Question: I am trying to implement Custom authentication via SOAP webservice
as per Refering links
<URL>
<URL>
Now getting error as

Code :
'''
<?php
namespace Application\Adapter;
use Zend\Authentication\Adapter\AdapterInterface;
use Zend\Authentication\Result;
use Zend\Soap\Client;
use Zend\Soap\Client\DotNet as DotNet;
class SoapAuthenticationAdapter implements AdapterInterface
{
//:TODO: move to configuration
//private $module = 'my_application_name_in_auth_system';
private $module = 'student';
//:TODO: move to configuration
// private $uri = 'full_url_to_soap_webservice_of_auth_system';
private $uri = 'http://ip/Service/student.svc?wsdl';
//:TODO: move to configuration
//private $location = 'full_url_to_soap_webservice_of_auth_system';
private $location = 'http://ip/Service/student.svc?wsdl';
protected $username;
protected $password;
protected $customercode;
function __construct()
{
}
public function authenticate()
{
$client = new DotNet($this->uri);
$param=array("customercode"=>$this->customercode,"username"=>$this->username,"password"=>$this->password);
$result = $client->call('ValidateUser',array($param));
if ($result) {
$this->permissions = $param;
return $this->getResult(Result::SUCCESS, $this->permissions, 'SUCCESS');
} else {
return $this->getResult(Result::FAILURE_CREDENTIAL_INVALID, null, 'FAILURE_CREDENTIAL_INVALID');
}
} catch (\SoapFault $e) {
// switch ($e->getMessage()) {
return $this->getResult(Result::FAILURE_UNCATEGORIZED, null, $e->getMessage());
// }
}
}
public function setIdentity($username)
{
$this->username = $username;
}
public function setCredential($password)
{
$this->password = $password;
}
public function setCustomerCode($customercode)
{
$this->customercode =$customercode;
}
private function getResult($type, $identity, $message)
{
return new Result($type, $identity, array(
$message
));
}
}
/////In IndexController
public function getAuthService()
{
if (! $this->authservice) {
$this->authservice = $this->getServiceLocator()
->get('SoapAuthenticationService');
}
return $this->authservice;
}
public function someAction()
{
$request = $this->getRequest();
if ($request->isPost()){
$this->getAuthService()->getAdapter()
->setIdentity($request->getPost('username'))
->setCredential($request->getPost('password'))
->setCustomerCode($request->getPost('customercode'));
$result = $this->getAuthService()->authenticate();
foreach($result->getMessages() as $message)
{
//save message temporary into flashmessenger
$this->flashmessenger()->addMessage($message);
}
if ($result->isValid()) {
$redirect = 'home';
//check if it has rememberMe :
if ($request->getPost('rememberme') == 1 ) {
$this->getSessionStorage()
->setRememberMe(1);
//set storage again
$this->getAuthService()->setStorage($this->getSessionStorage());
}
$this->getAuthService()->setStorage($this->getSessionStorage());
$this->getAuthService()->getStorage()->write($request->getPost('username'));
}
else
{
$redirect ='login';
}
return $this->redirect()->toRoute($redirect);
}
'''
in module.php
'''
public function getServiceConfig()
{
return array(
'factories' => array(
//Add the following lines
'Application\Model\SoapAuthenticationStorage' => function($sm){
return new SoapAuthenticationStorage('student');
},
'SoapAuthenticationService' => function($sm) {
$authAdapter = new SoapAuthenticationAdapter();
$authService = new AuthenticationService();
$authService->setAdapter($authAdapter);
$authService->setStorage($sm->get('Application\Model\SoapAuthenticationStorage'));
return $authService;
}
)
);
}
'''
Any help to solve this
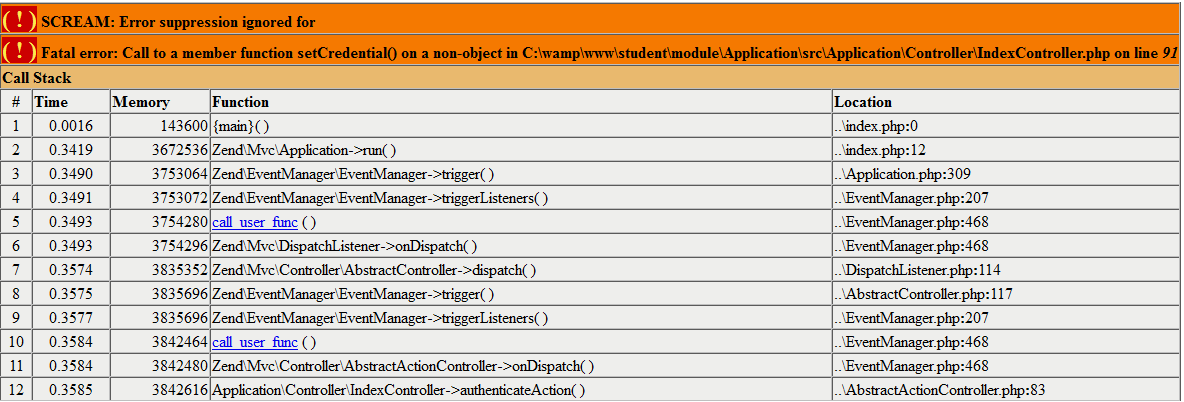
Answer: Each of the set methods in your adapter need to return '$this' in order to allow you to chain method calls together (this is called a 'fluent interface'). E.g.:
'''
public function setIdentity($username)
{
$this->username = $username;
return $this;
}
'''
That should fix the error you're getting.